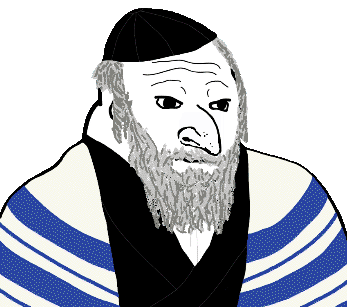
Label: 5_Blobjak